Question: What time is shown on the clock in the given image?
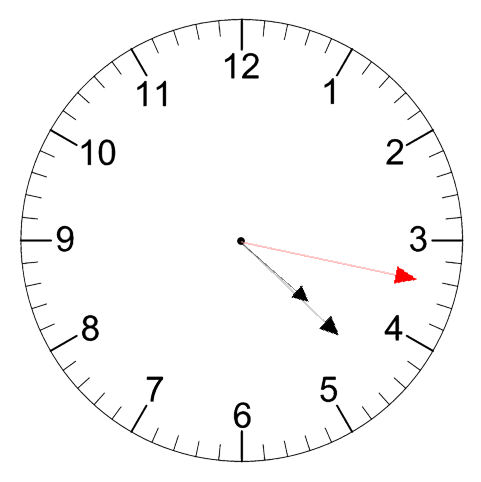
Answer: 04:22:17